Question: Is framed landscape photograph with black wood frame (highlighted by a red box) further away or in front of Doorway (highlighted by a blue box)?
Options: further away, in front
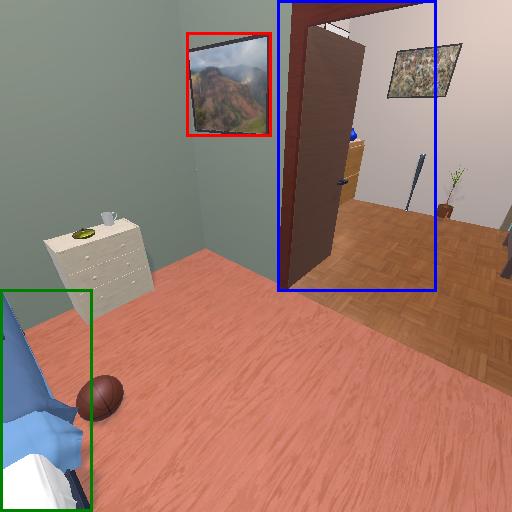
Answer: further away